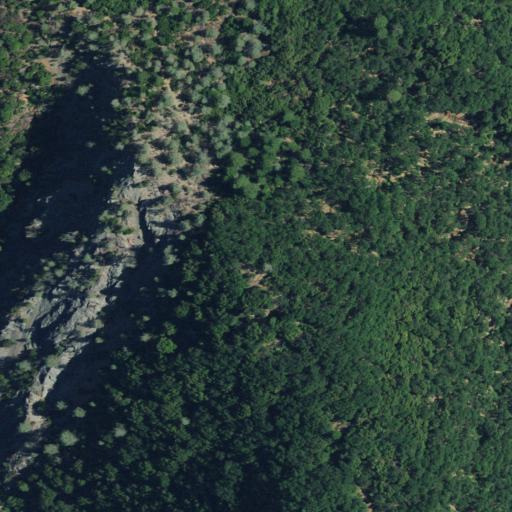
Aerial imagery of cape in California named Iron Point containing evergreen forest, shrub, and mixed forest